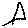
Label: triangle